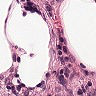
Metastatic tissue present: no